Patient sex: F
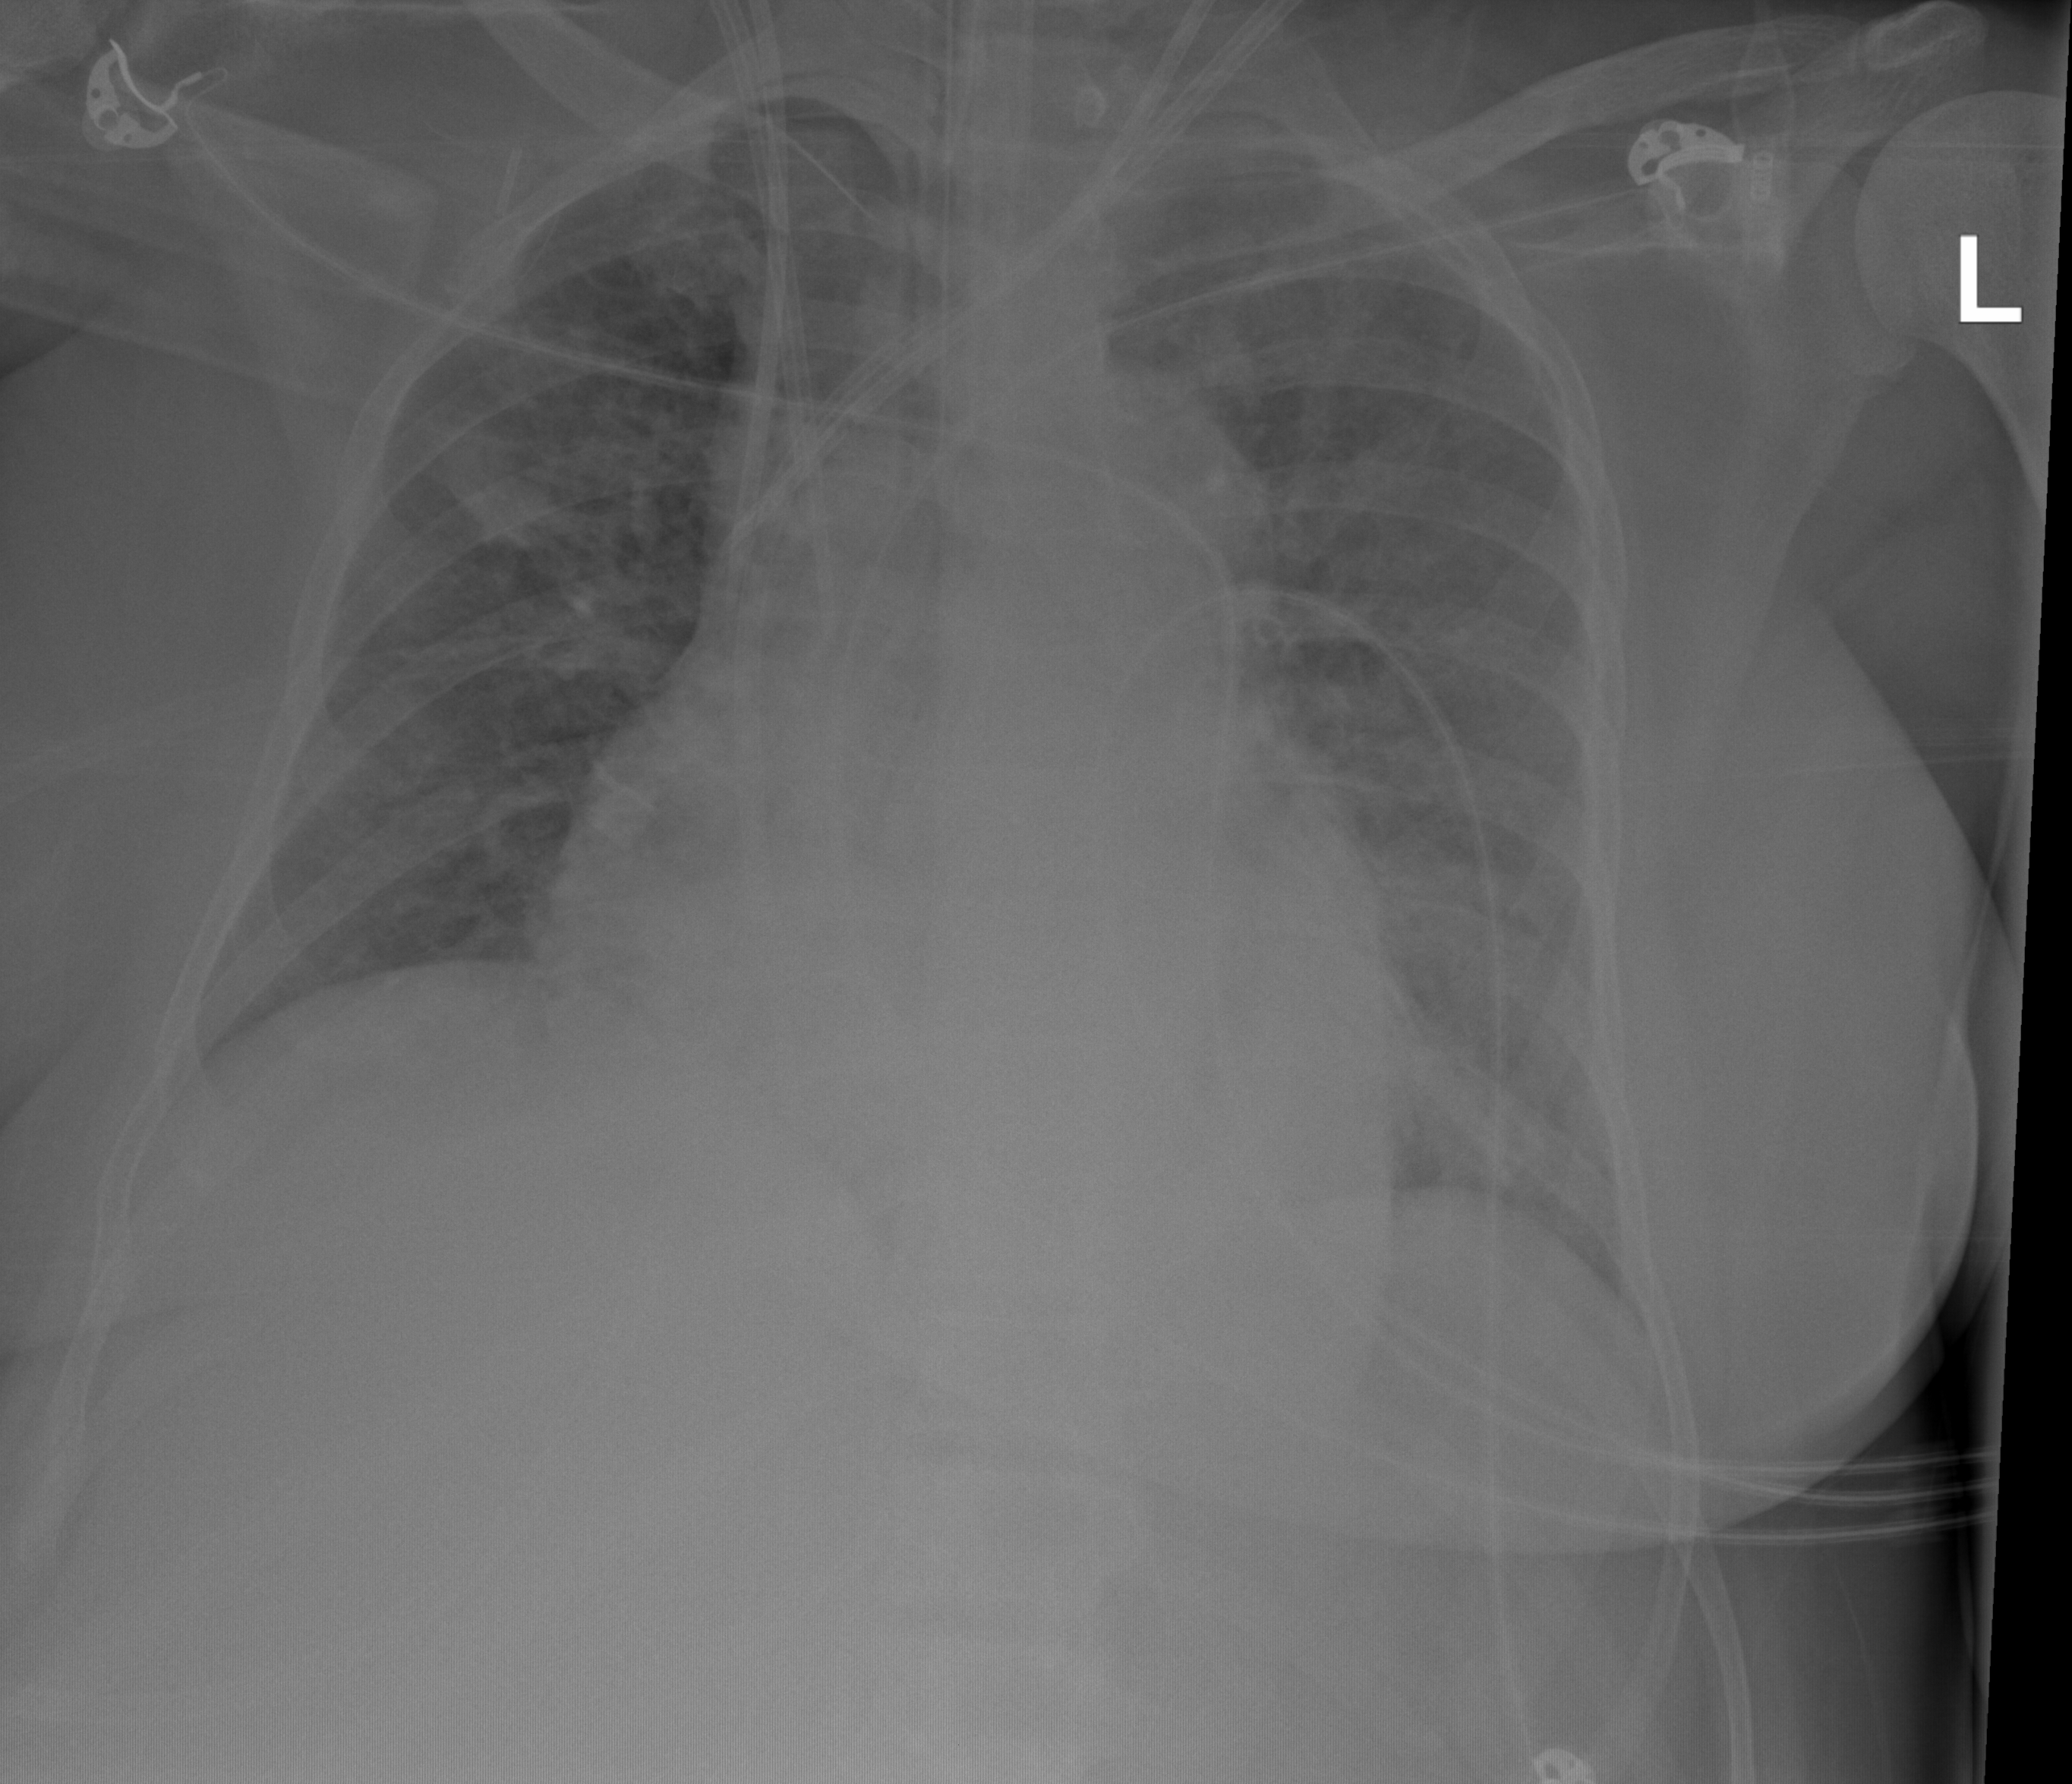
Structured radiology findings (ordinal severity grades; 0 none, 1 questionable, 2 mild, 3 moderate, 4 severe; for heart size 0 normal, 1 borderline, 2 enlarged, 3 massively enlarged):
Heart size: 3
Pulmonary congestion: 2
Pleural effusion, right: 0
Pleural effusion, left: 1
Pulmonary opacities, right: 3
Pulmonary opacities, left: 2
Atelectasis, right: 2
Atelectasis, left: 2